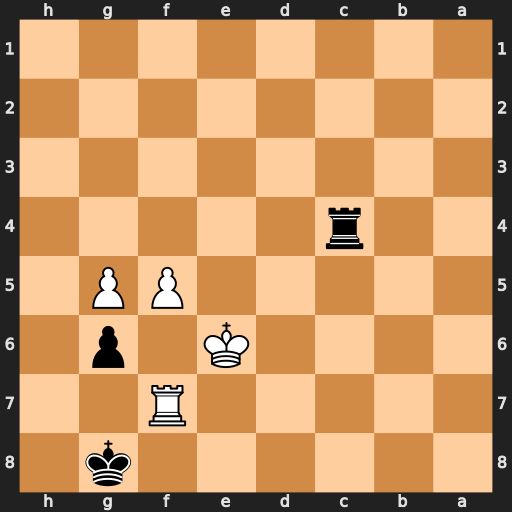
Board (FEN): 6k1/5R2/4K1p1/5PP1/2r5/8/8/8
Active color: b
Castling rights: -
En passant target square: -
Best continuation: Rc6+ Ke7 Rc7+